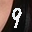
Label: 9